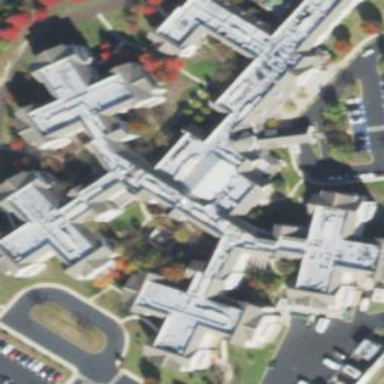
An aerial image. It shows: Building serving as hospice or assisted living facility.